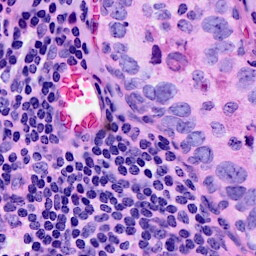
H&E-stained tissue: Breast